Question: I found table error phpmyadmin.

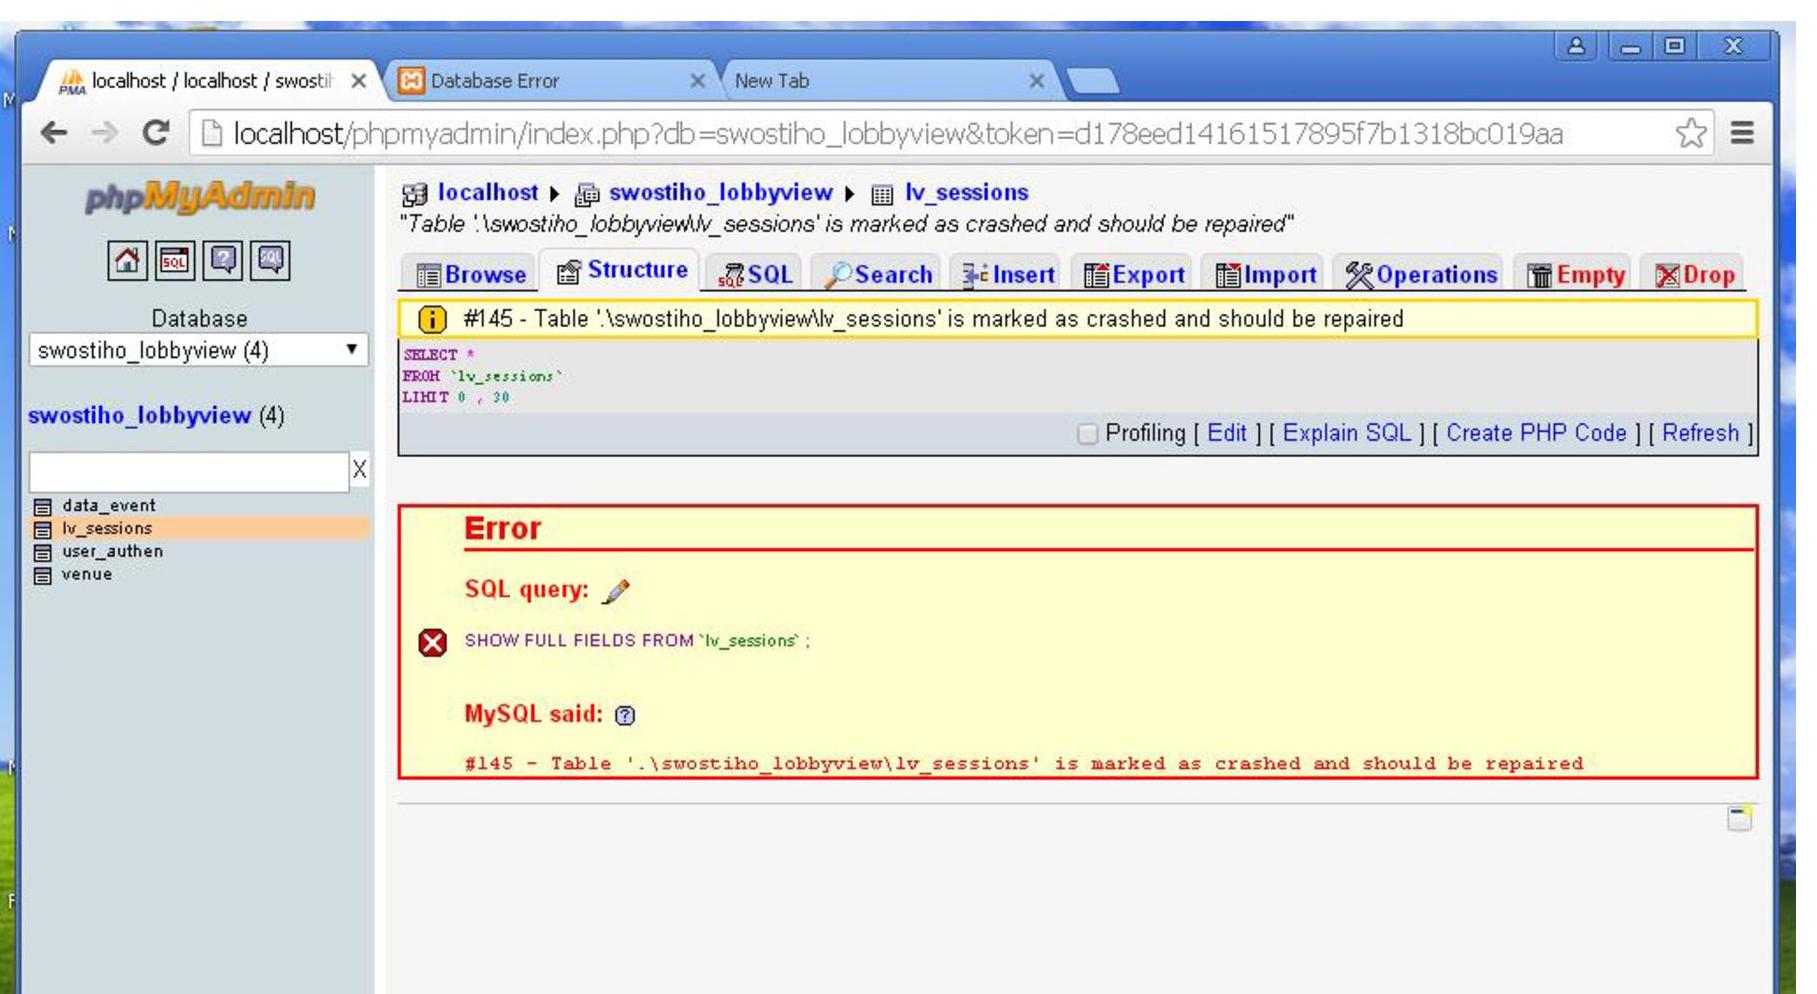
Answer: Go to the "lv_sessions browse table" page and click the repair button as indicated in the image below:
<URL>
Alternatively, you could open the SQL command window and execute:
'''
REPAIR TABLE 'lv_sessions'
'''